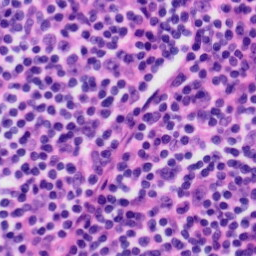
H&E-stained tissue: Tonsil